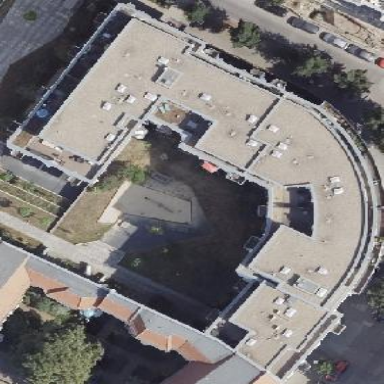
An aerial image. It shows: The building has flat roof and consists of apartments.